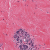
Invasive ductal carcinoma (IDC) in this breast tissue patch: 0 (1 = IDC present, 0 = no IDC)